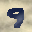
Label: 9